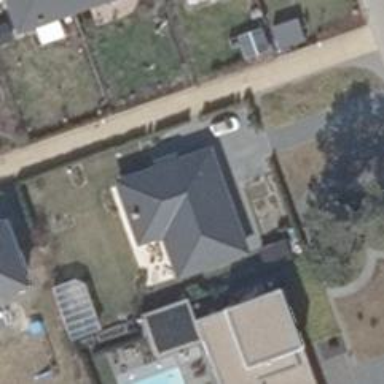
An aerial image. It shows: Detached building with hipped roof shape.